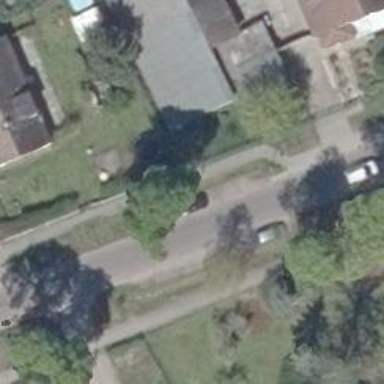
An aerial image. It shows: Sidewalk.